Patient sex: F
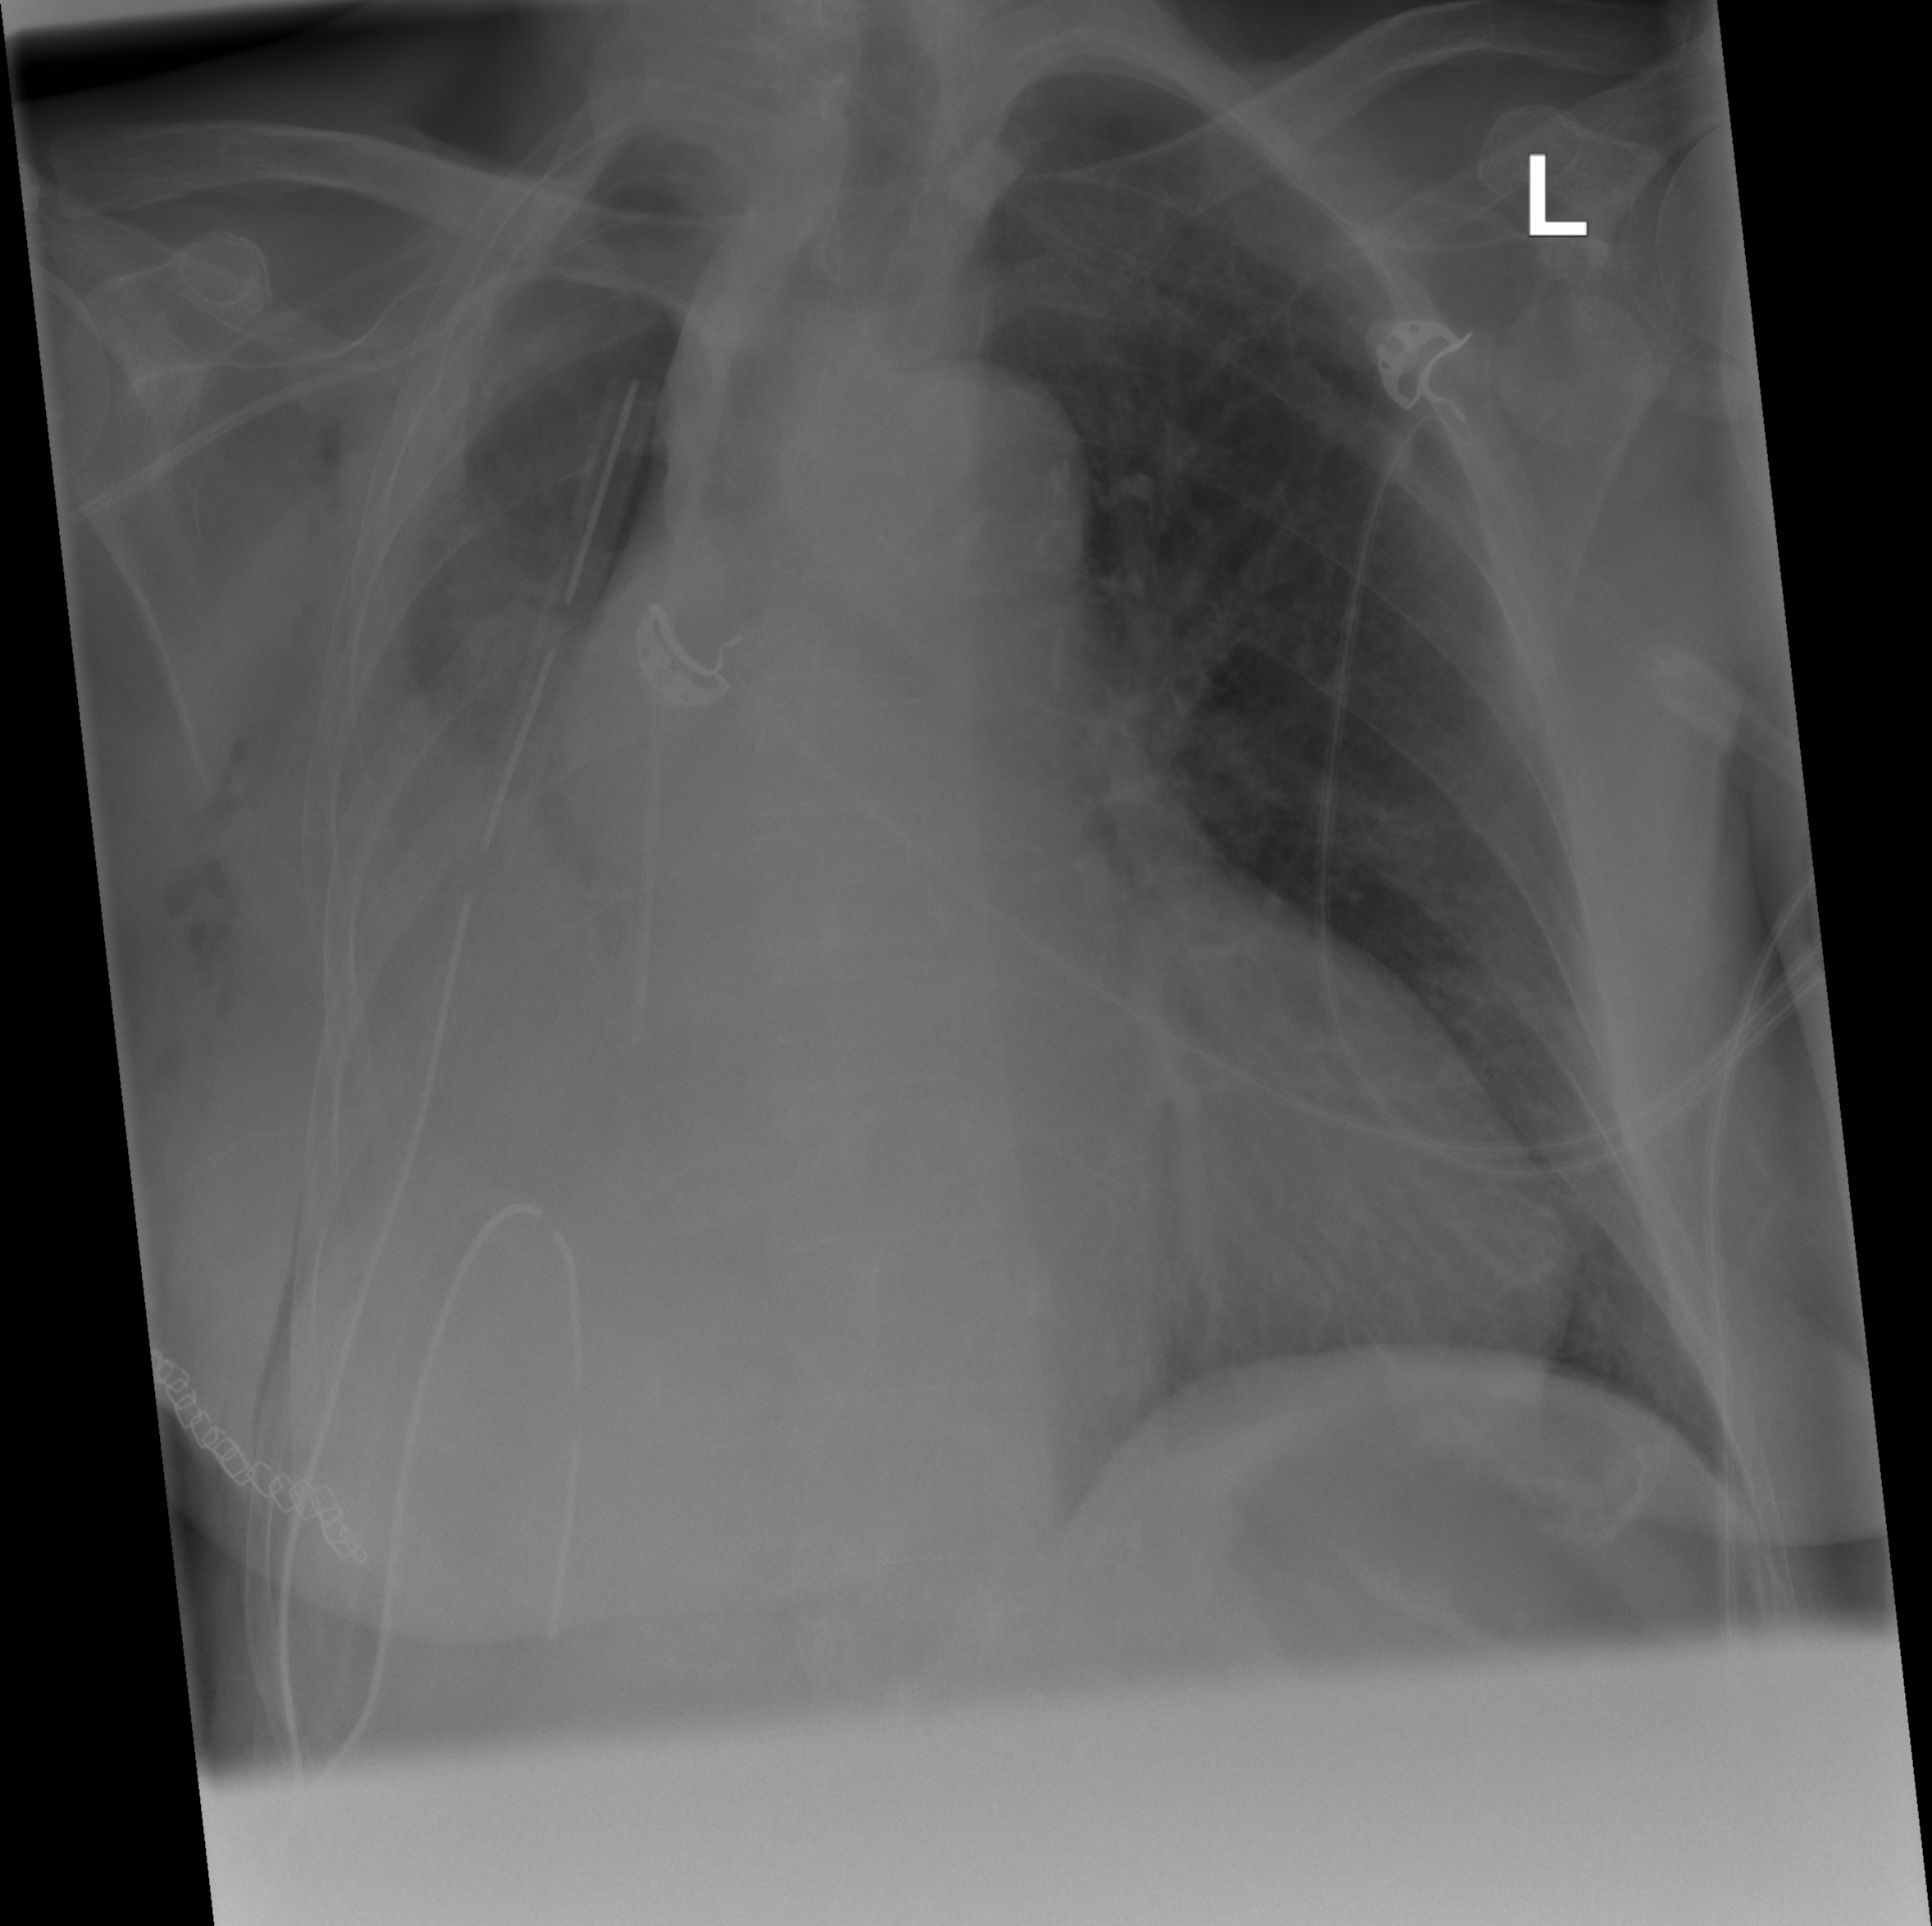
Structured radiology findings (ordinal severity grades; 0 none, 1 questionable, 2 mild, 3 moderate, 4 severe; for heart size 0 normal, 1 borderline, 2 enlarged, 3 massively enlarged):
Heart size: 1
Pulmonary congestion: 0
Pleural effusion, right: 2
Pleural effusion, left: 0
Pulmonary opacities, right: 0
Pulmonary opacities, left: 0
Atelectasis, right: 3
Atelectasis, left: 0